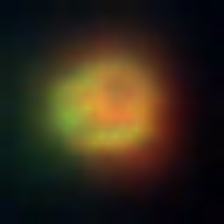
Taxon: NanoPlankton
Group: Other